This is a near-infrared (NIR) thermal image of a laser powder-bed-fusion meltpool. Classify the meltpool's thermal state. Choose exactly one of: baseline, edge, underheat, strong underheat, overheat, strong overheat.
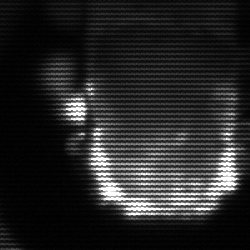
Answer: baseline